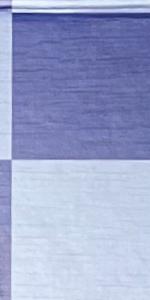
Label: Empty